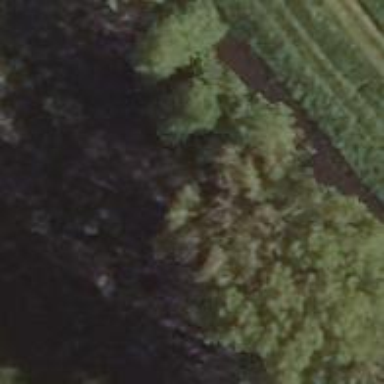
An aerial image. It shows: Row of trees in natural setting.